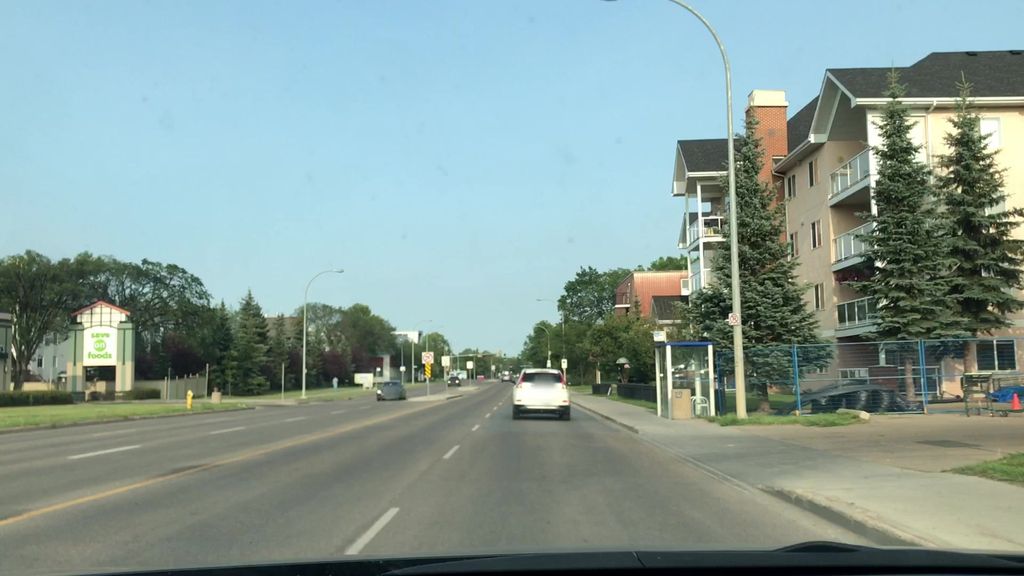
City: edmonton